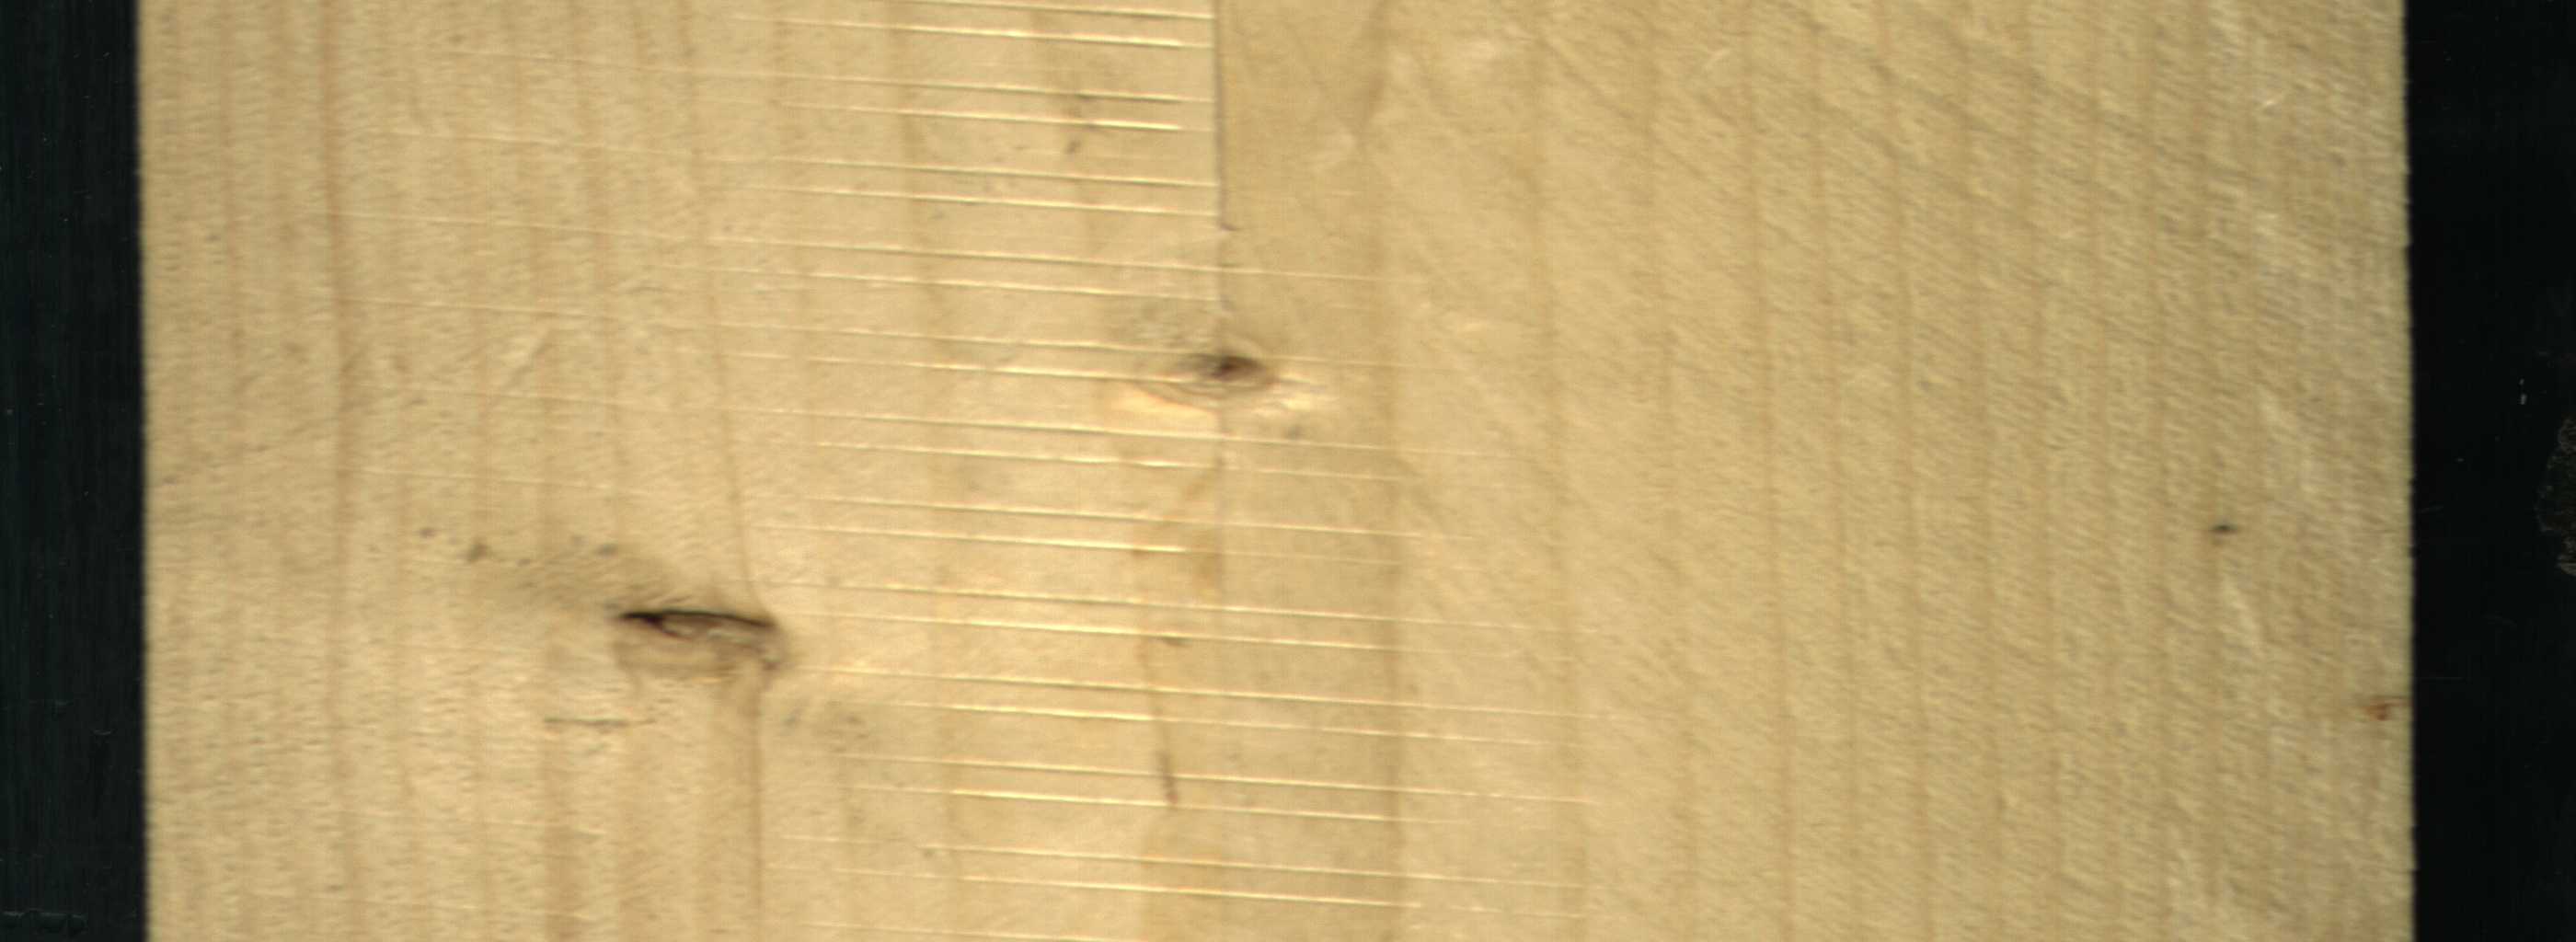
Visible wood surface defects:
Dead_Knot
Live_Knot